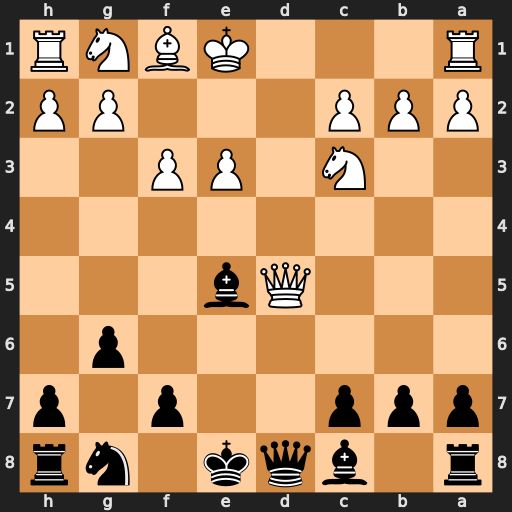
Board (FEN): r1bqk1nr/ppp2p1p/6p1/3Qb3/8/2N1PP2/PPP3PP/R3KBNR
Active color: b
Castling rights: KQkq
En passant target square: -
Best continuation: Bxc3+ bxc3 Qxd5